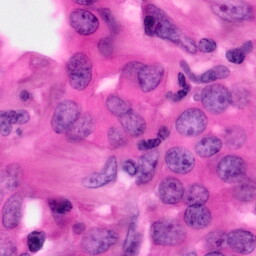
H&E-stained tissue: Pancreatic